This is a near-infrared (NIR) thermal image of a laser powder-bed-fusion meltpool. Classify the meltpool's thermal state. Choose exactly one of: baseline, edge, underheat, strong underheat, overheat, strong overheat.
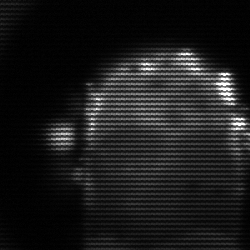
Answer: baseline